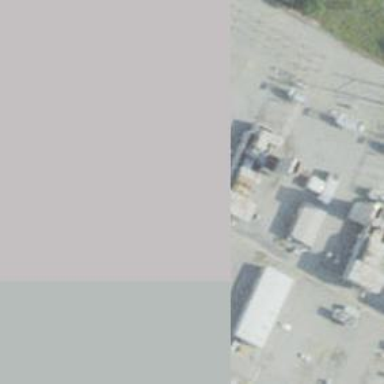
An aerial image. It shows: Gas turbine generator is in use.